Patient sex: M
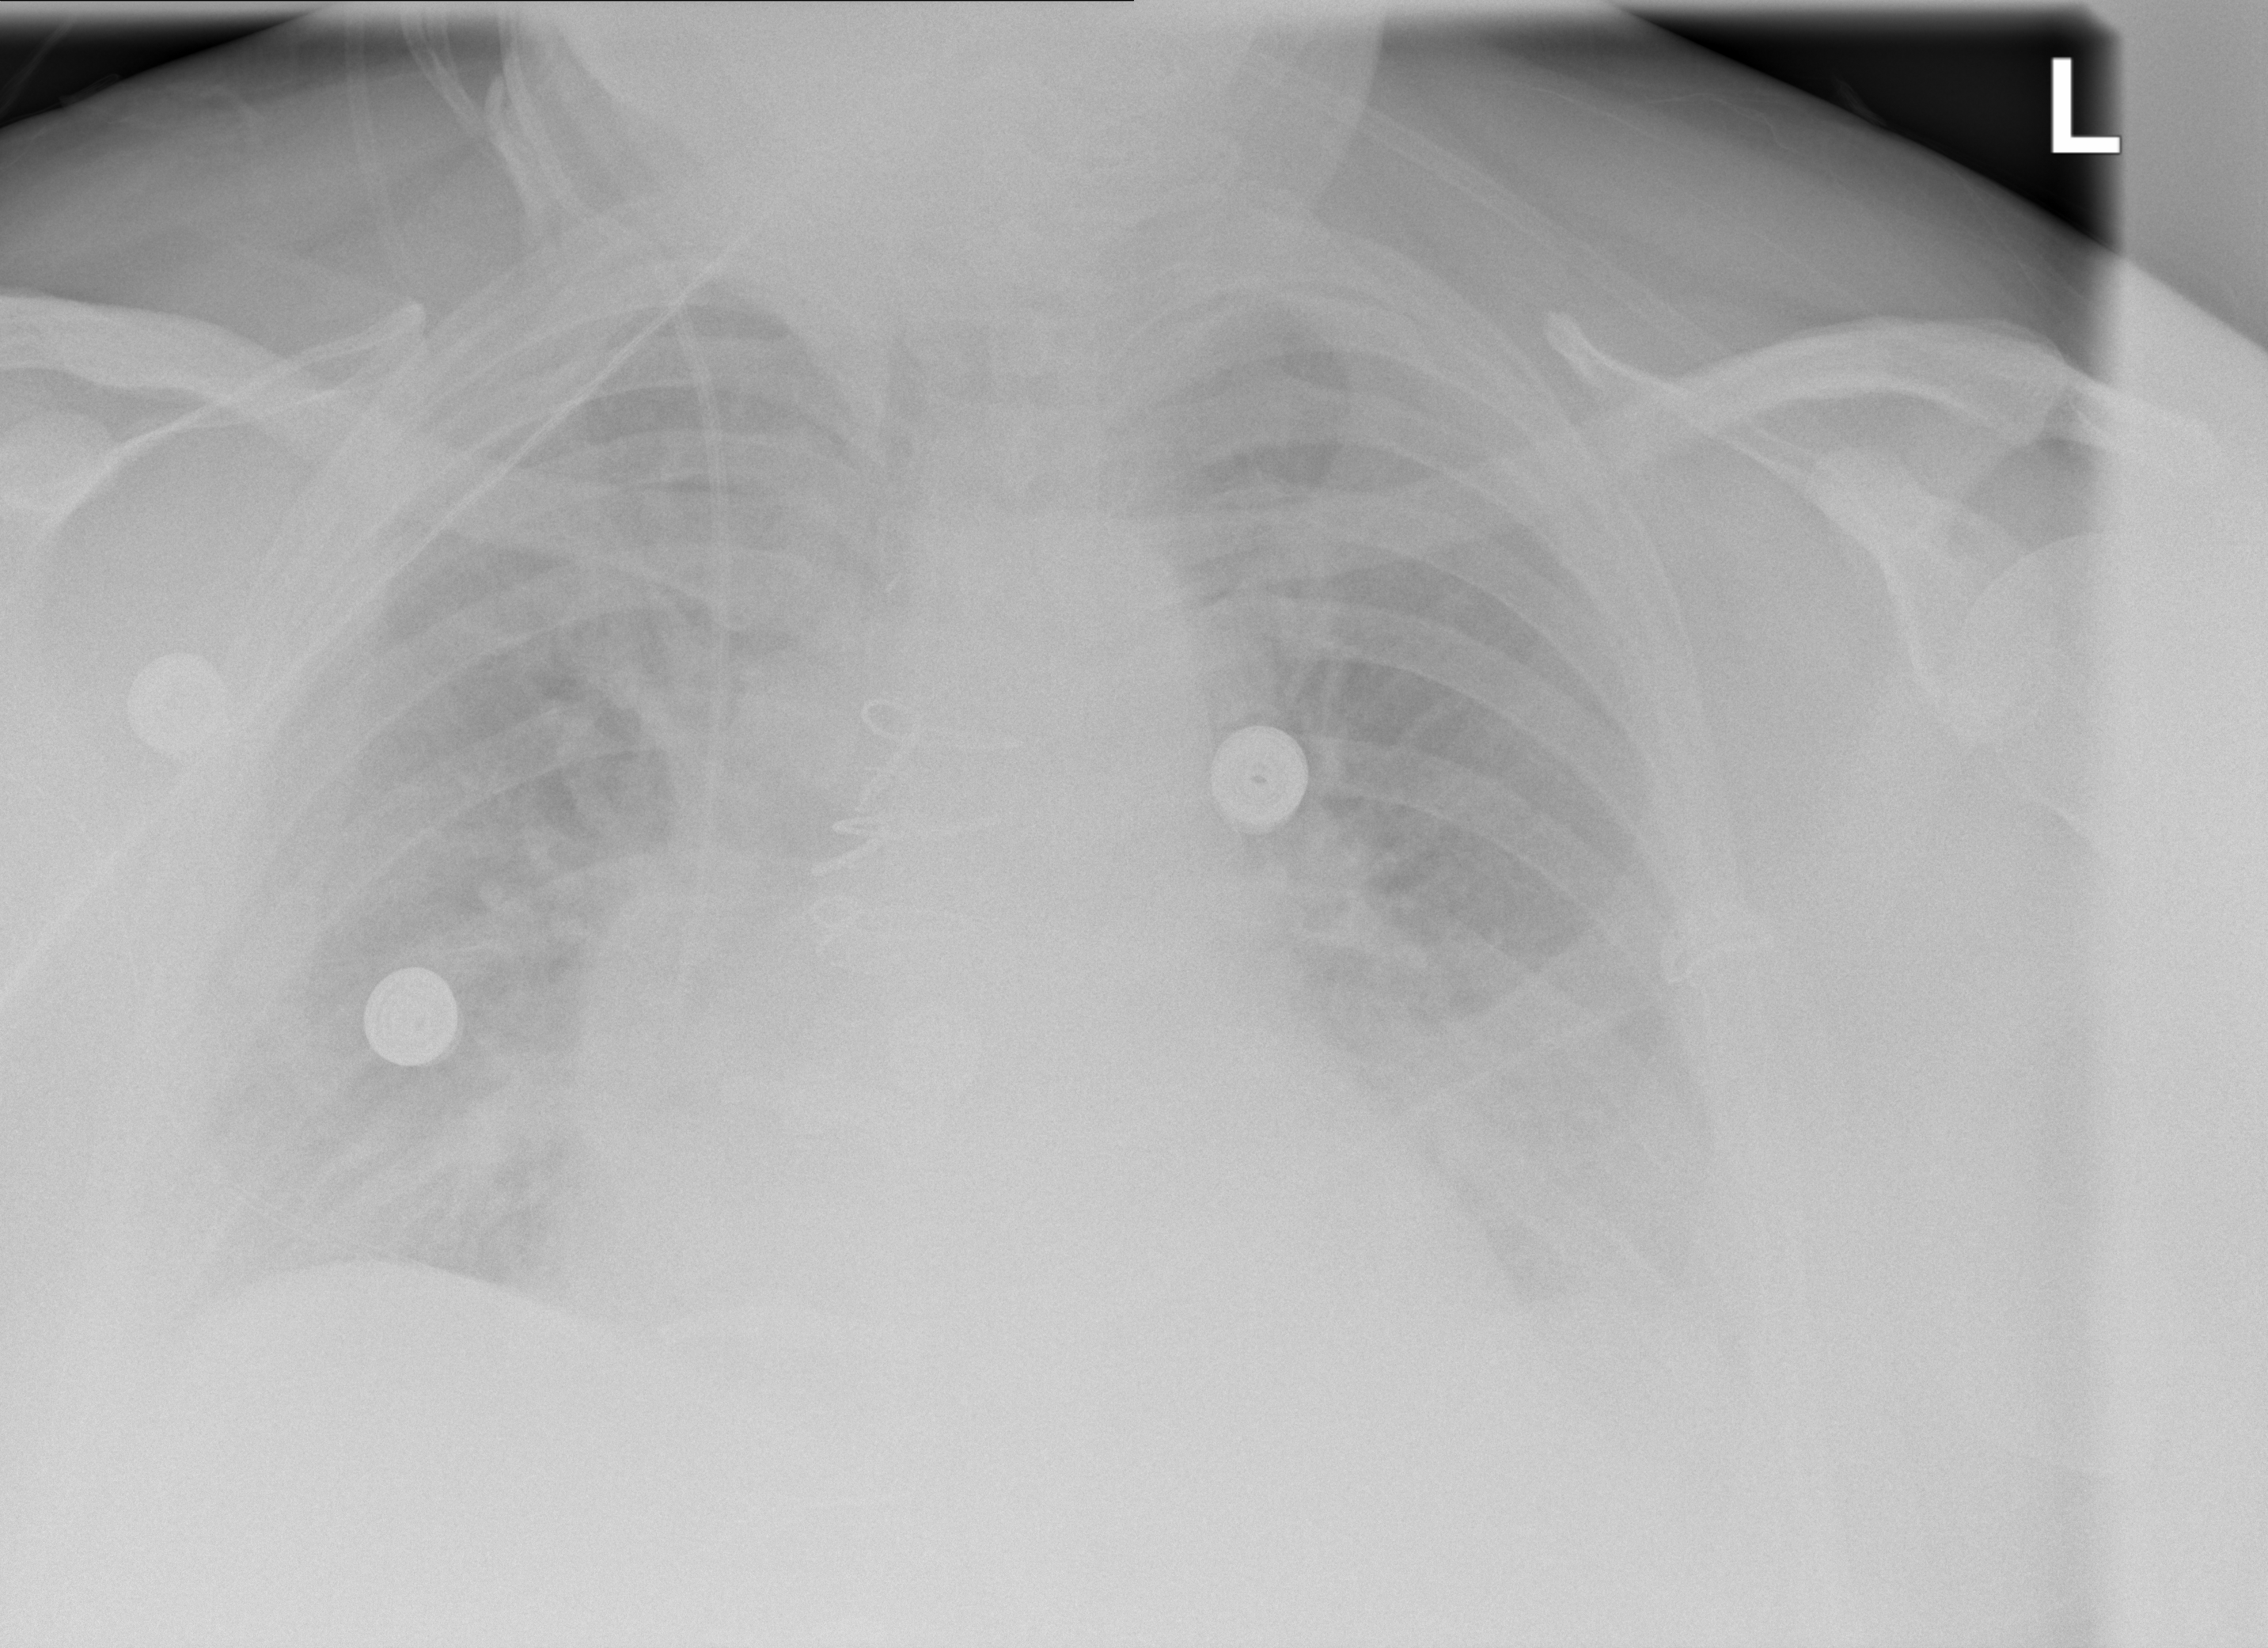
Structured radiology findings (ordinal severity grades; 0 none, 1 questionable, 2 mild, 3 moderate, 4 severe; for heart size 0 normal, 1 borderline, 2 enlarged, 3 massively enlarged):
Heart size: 2
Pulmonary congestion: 3
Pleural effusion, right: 1
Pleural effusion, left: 2
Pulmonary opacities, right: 2
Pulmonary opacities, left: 2
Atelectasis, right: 0
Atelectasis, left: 2